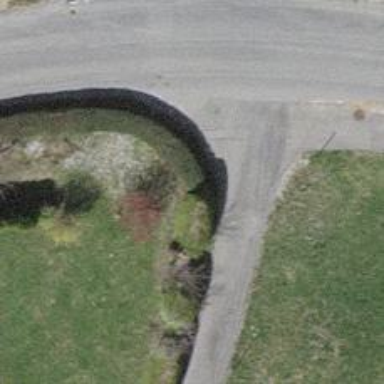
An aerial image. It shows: Hedge acting as barrier.